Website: home-depot
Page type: customer-info-address
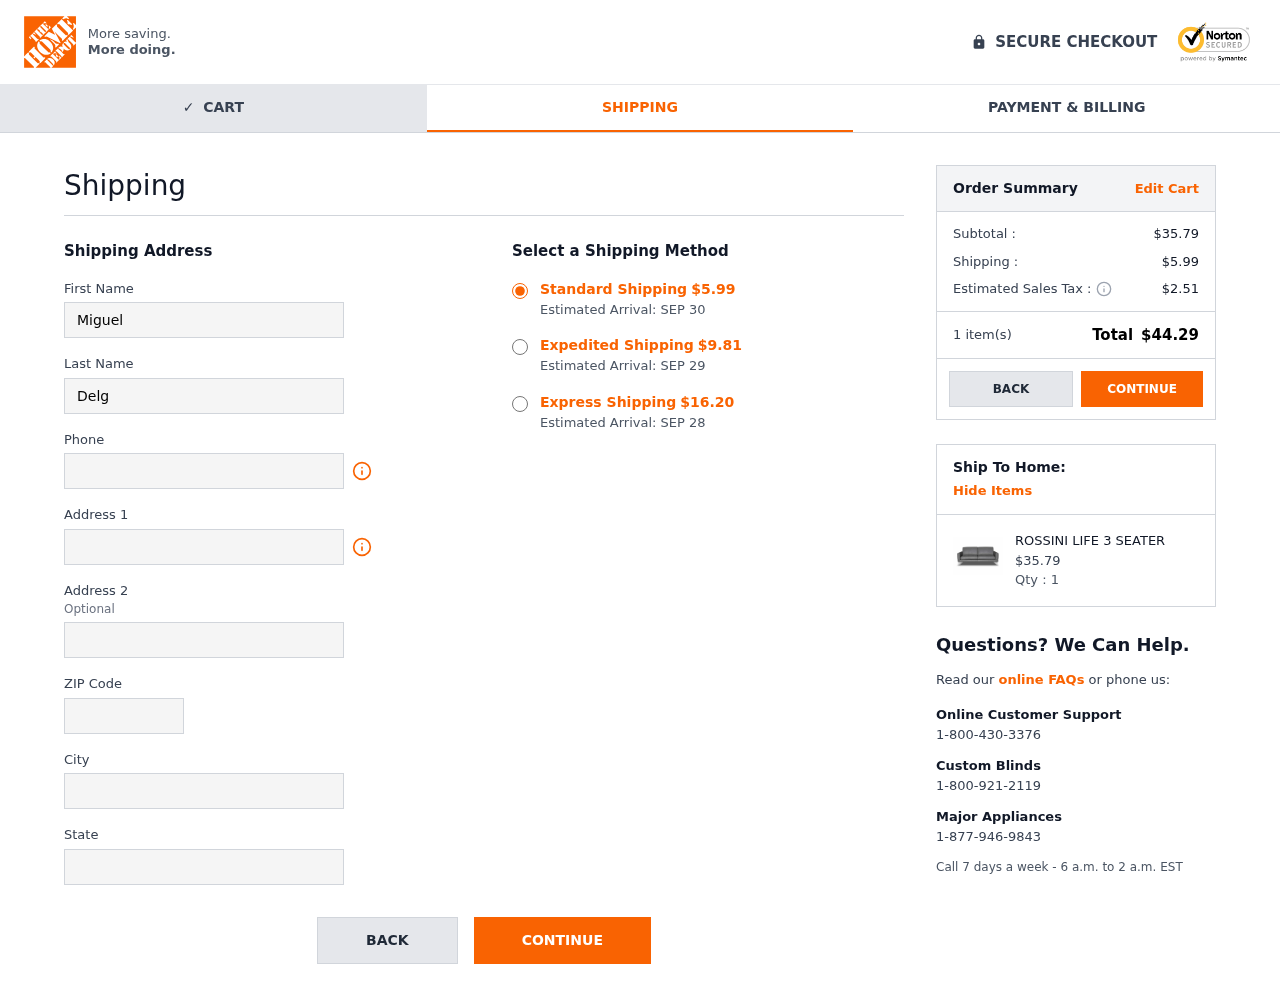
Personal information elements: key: PII_CITY
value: East Matthew
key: PII_FIRSTNAME
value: Miguel
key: PII_LASTNAME
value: Delgado
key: PII_PHONE
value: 4165992009
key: PII_POSTCODE
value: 79712
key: PII_STATE
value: New Hampshire
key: PII_STREET
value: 235 Snyder Unions
Product elements: key: PRODUCT1_NAME
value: ROSSINI LIFE 3 SEATER
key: PRODUCT1_PRICE
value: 35.79
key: PRODUCT1_QUANTITY
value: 1
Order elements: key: ORDER_SHIPPING_COST
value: $5.99
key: ORDER_DELIVERY_DATE
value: Estimated Arrival: SEP 30
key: ORDER_SHIPPING_COST_EXPEDITED
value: $9.81
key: ORDER_DELIVERY_DATE_EXPEDITED
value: Estimated Arrival: SEP 29
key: ORDER_SHIPPING_COST_EXPRESS
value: $16.20
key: ORDER_DELIVERY_DATE_EXPRESS
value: Estimated Arrival: SEP 28
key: ORDER_SUBTOTAL
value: $35.79
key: ORDER_TAX
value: $2.51
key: ORDER_NUM_ITEMS
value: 1 item(s)
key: ORDER_TOTAL
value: $44.29